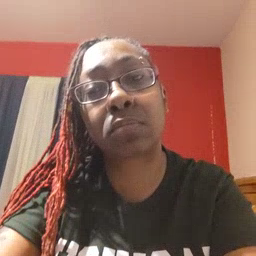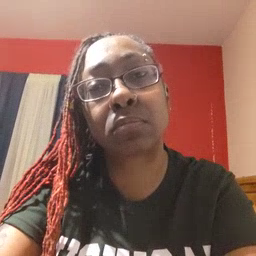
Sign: pig